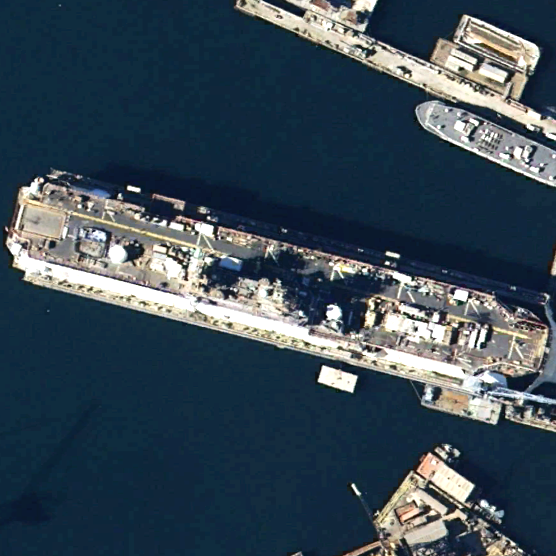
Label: assault